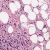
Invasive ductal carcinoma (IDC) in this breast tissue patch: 1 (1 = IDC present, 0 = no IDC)